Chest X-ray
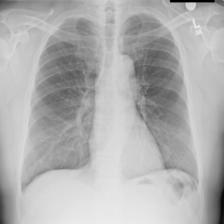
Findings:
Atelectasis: negative
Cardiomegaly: negative
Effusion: negative
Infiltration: negative
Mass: negative
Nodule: negative
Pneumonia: negative
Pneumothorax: negative
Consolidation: negative
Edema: negative
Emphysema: negative
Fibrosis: negative
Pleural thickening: negative
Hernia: negative